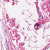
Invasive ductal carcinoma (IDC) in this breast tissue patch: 0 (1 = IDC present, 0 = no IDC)